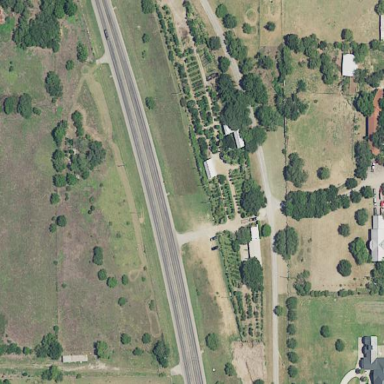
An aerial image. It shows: Plant nursery cultivating trees.